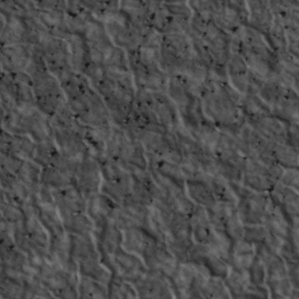
Label: non_frost